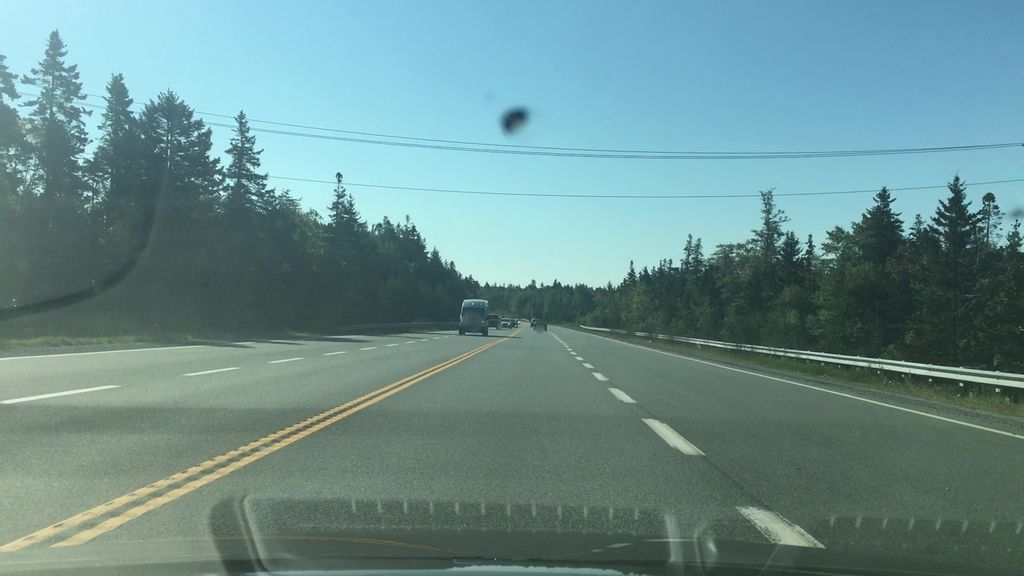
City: halifax